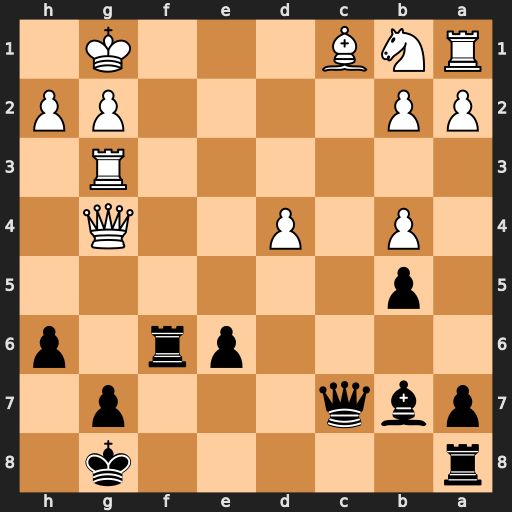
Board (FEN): r5k1/pbq3p1/4pr1p/1p6/1P1P2Q1/6R1/PP4PP/RNB3K1
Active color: b
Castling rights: -
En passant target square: -
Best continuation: Qxc1+ Qd1 Qxd1#